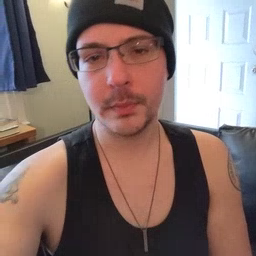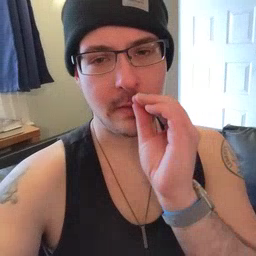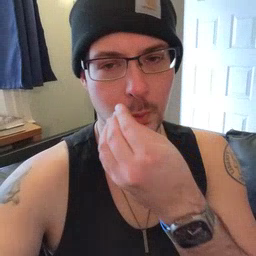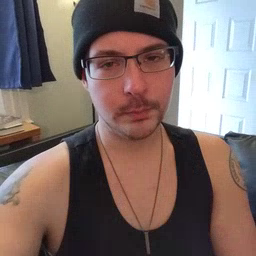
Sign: flower